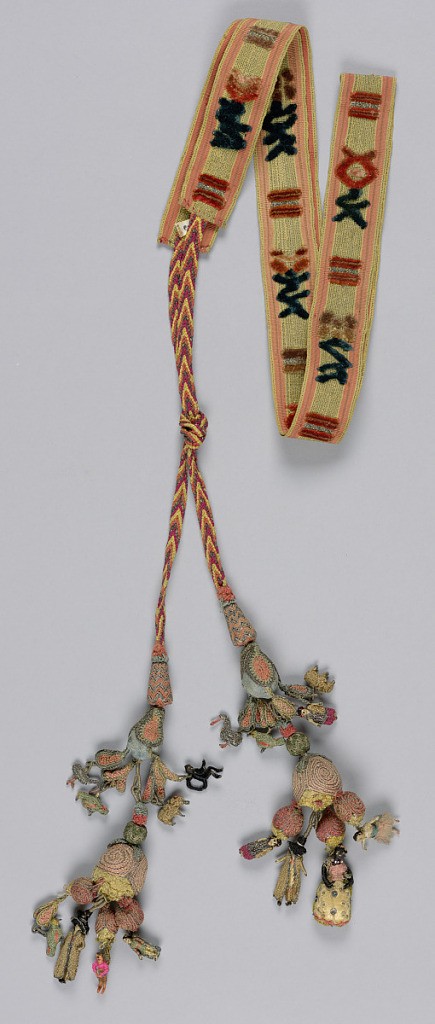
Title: Tassels
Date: early 18th century
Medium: silk, metal Technique: embroidered
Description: Pair of elaborate tassels in needlework, attached to narrow silk bands with cut velvet pattern. From main tassels of colored silk and metal threads hang many small figures, animals and birds. One figure in bright red, modern and made in Guatemala.